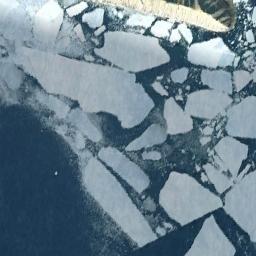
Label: sea_ice